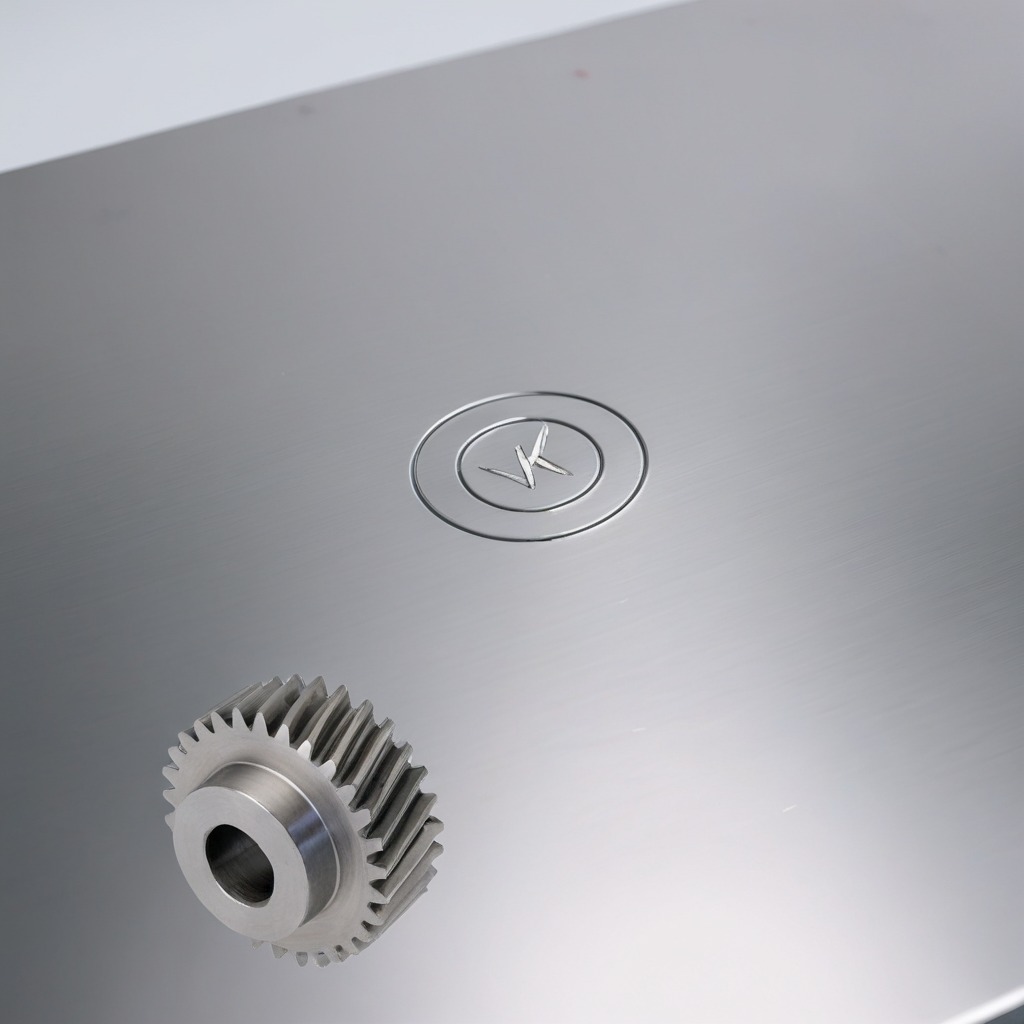
A steel gear with teeth is lying on a stainless steel table in a high-end prototyping lab.